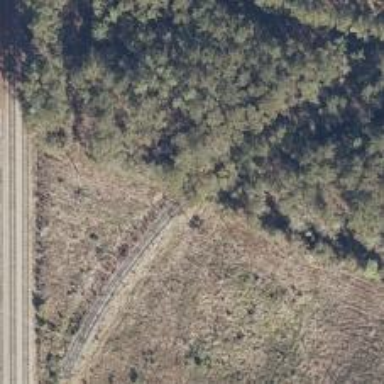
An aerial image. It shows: Disused railway spur.